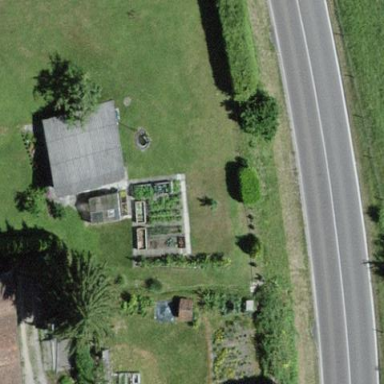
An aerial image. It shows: Garden that is leisure land.